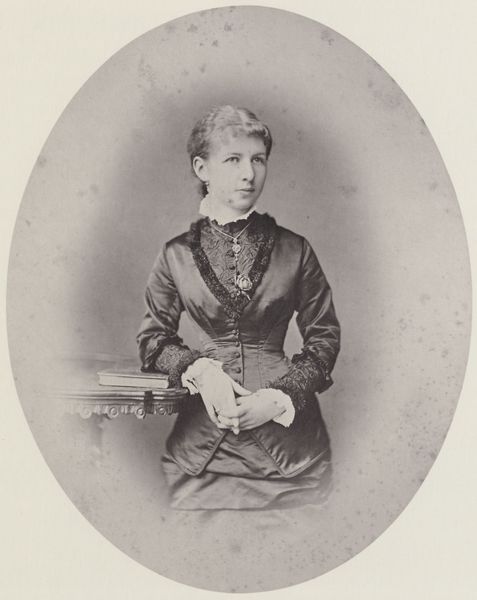
Titel: Verlobungsbild von Caecilie Sedlmayr, später Halbreiter
Künstler: Joseph Albert
Standort: München
Institution: Privatsammlung
Schlagwörter: dunkel, gemälde, hand, kopf, weiß, mädchen, ausschnitt, blume, daumen, elegant, ellbogen, finger, frau, frisur, grau, haar, kleid, licht, mund, nase, ohr, ohrring, schmuck, schwarz, stützen, tisch, blick, dame, rose, ornament, rock, alt, jacke, jung, arm, arme, augen, bibel, blass, bluse, falten, gesicht, kleidung, kragen, pelz, rahmen, samt, spitze, stehen, ärmel, bild, bildnis, halskrause, hände, portrait, porträt, figur, haare, kostüm, pose, reich, stehend, stoff, adel, mutter, ohrringe, spitzen, person, brosche, frontal, locke, scheitel, seide, kreis, oval, pony, rund, fell, taille, lehne, haltung, mieder, kette, vergilbt, lehnen, bordüre, gefaltet, steif, zeigefinger, zopf, knopfloch, schmal, glanz, verzierung, angelehnt, atelier, mimik, glänzend, junge frau, rüsche, rüschen, ellenbogen, knie, aufstützen, knöpfe, dreiviertelprofil, kniestück, knopfleiste, schick, selbstporträt, ring, halskette, satin, unscharf, foto, fotografie, photographie, stütze, hälfte, buch, fingerring, medaillon, schnitt, schwarz-weiß, stehkragen, fräulein, tischplatte, freud, photo, flecken, negativ, schoss, verschwommen, frontalansicht, halbprofil, amulett, sehnsucht, scharz-weiss, unterarm, abstützen, aufgestützt, bürgerlich, viktorianisch, korsett, rode, buck, kabinett, spitzenmanschetten, anlehnen, gesteckt, emblem, schwar, haartracht, lady, tailliert, beistelltisch, geschnitzt, studio, lektüre, jahrhundert, corsage, eiform, passepartout, stockflecken, mandorla, medaillion, muttermal, russe, hochgeschlossen, altertum, bildung, manchetten, handhaltung, eiförmig, lichtbild, fotograf, rusche, porträtfotografie, fotoatelier, positiv, flick, fotogragie, halbbildniss, löeod, pgotographie, signora, unschaf, altes bild, frsu, 19. jahrhundert, 18. jahrhundert, al, hüftansicht, sittsam, lijpi, sittdam, cammeen, halpporträt